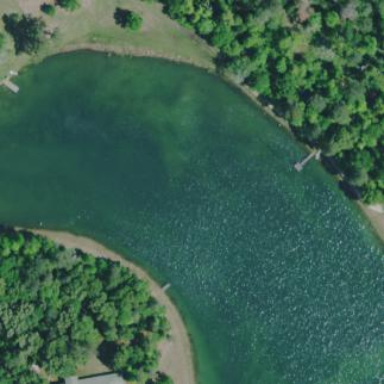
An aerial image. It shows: Beautiful lake surrounded by nature.